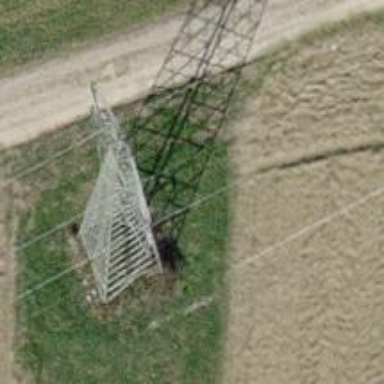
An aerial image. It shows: Power tower.